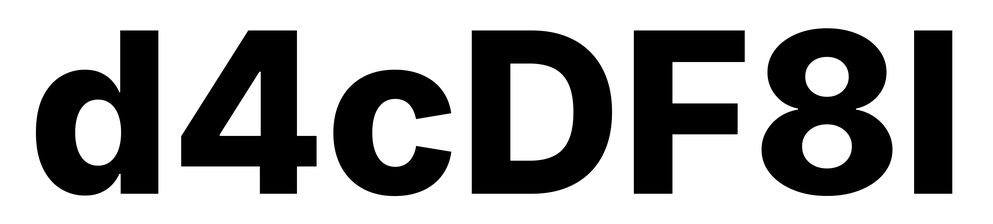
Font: Inter_ExtraBold